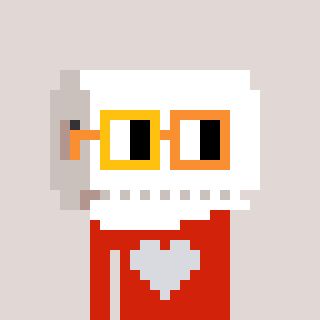
a pixel art character with square yellow and orange glasses, a toiletpaper-full-shaped head and a red-colored body on a warm background